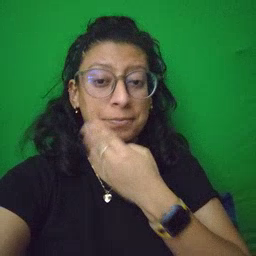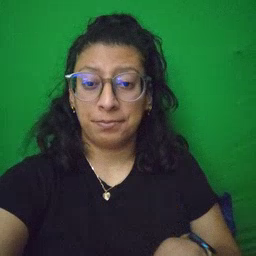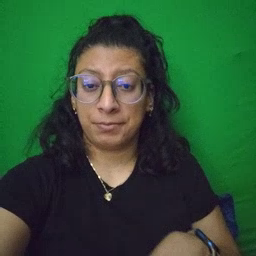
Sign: napkin